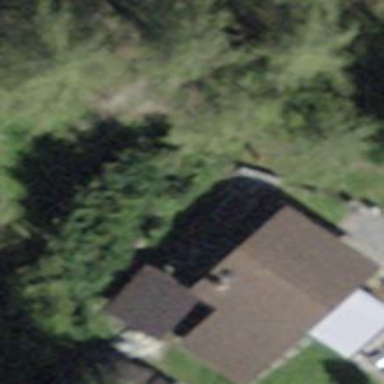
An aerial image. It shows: Simple house.